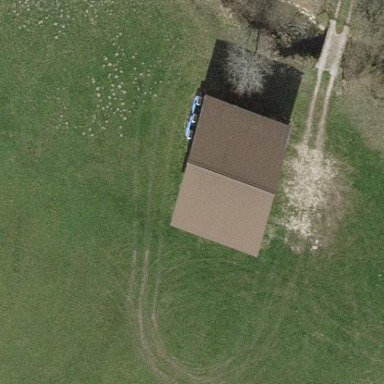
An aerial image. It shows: Farm auxiliary building.